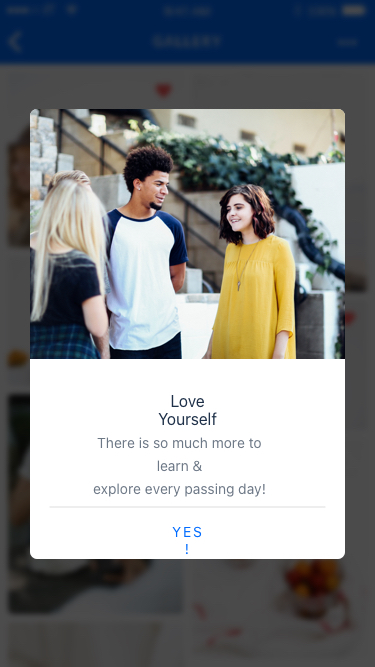
Text in this UI design:
Love Yourself
There is so much more to learn &
explore every passing day!
YES!